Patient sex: M
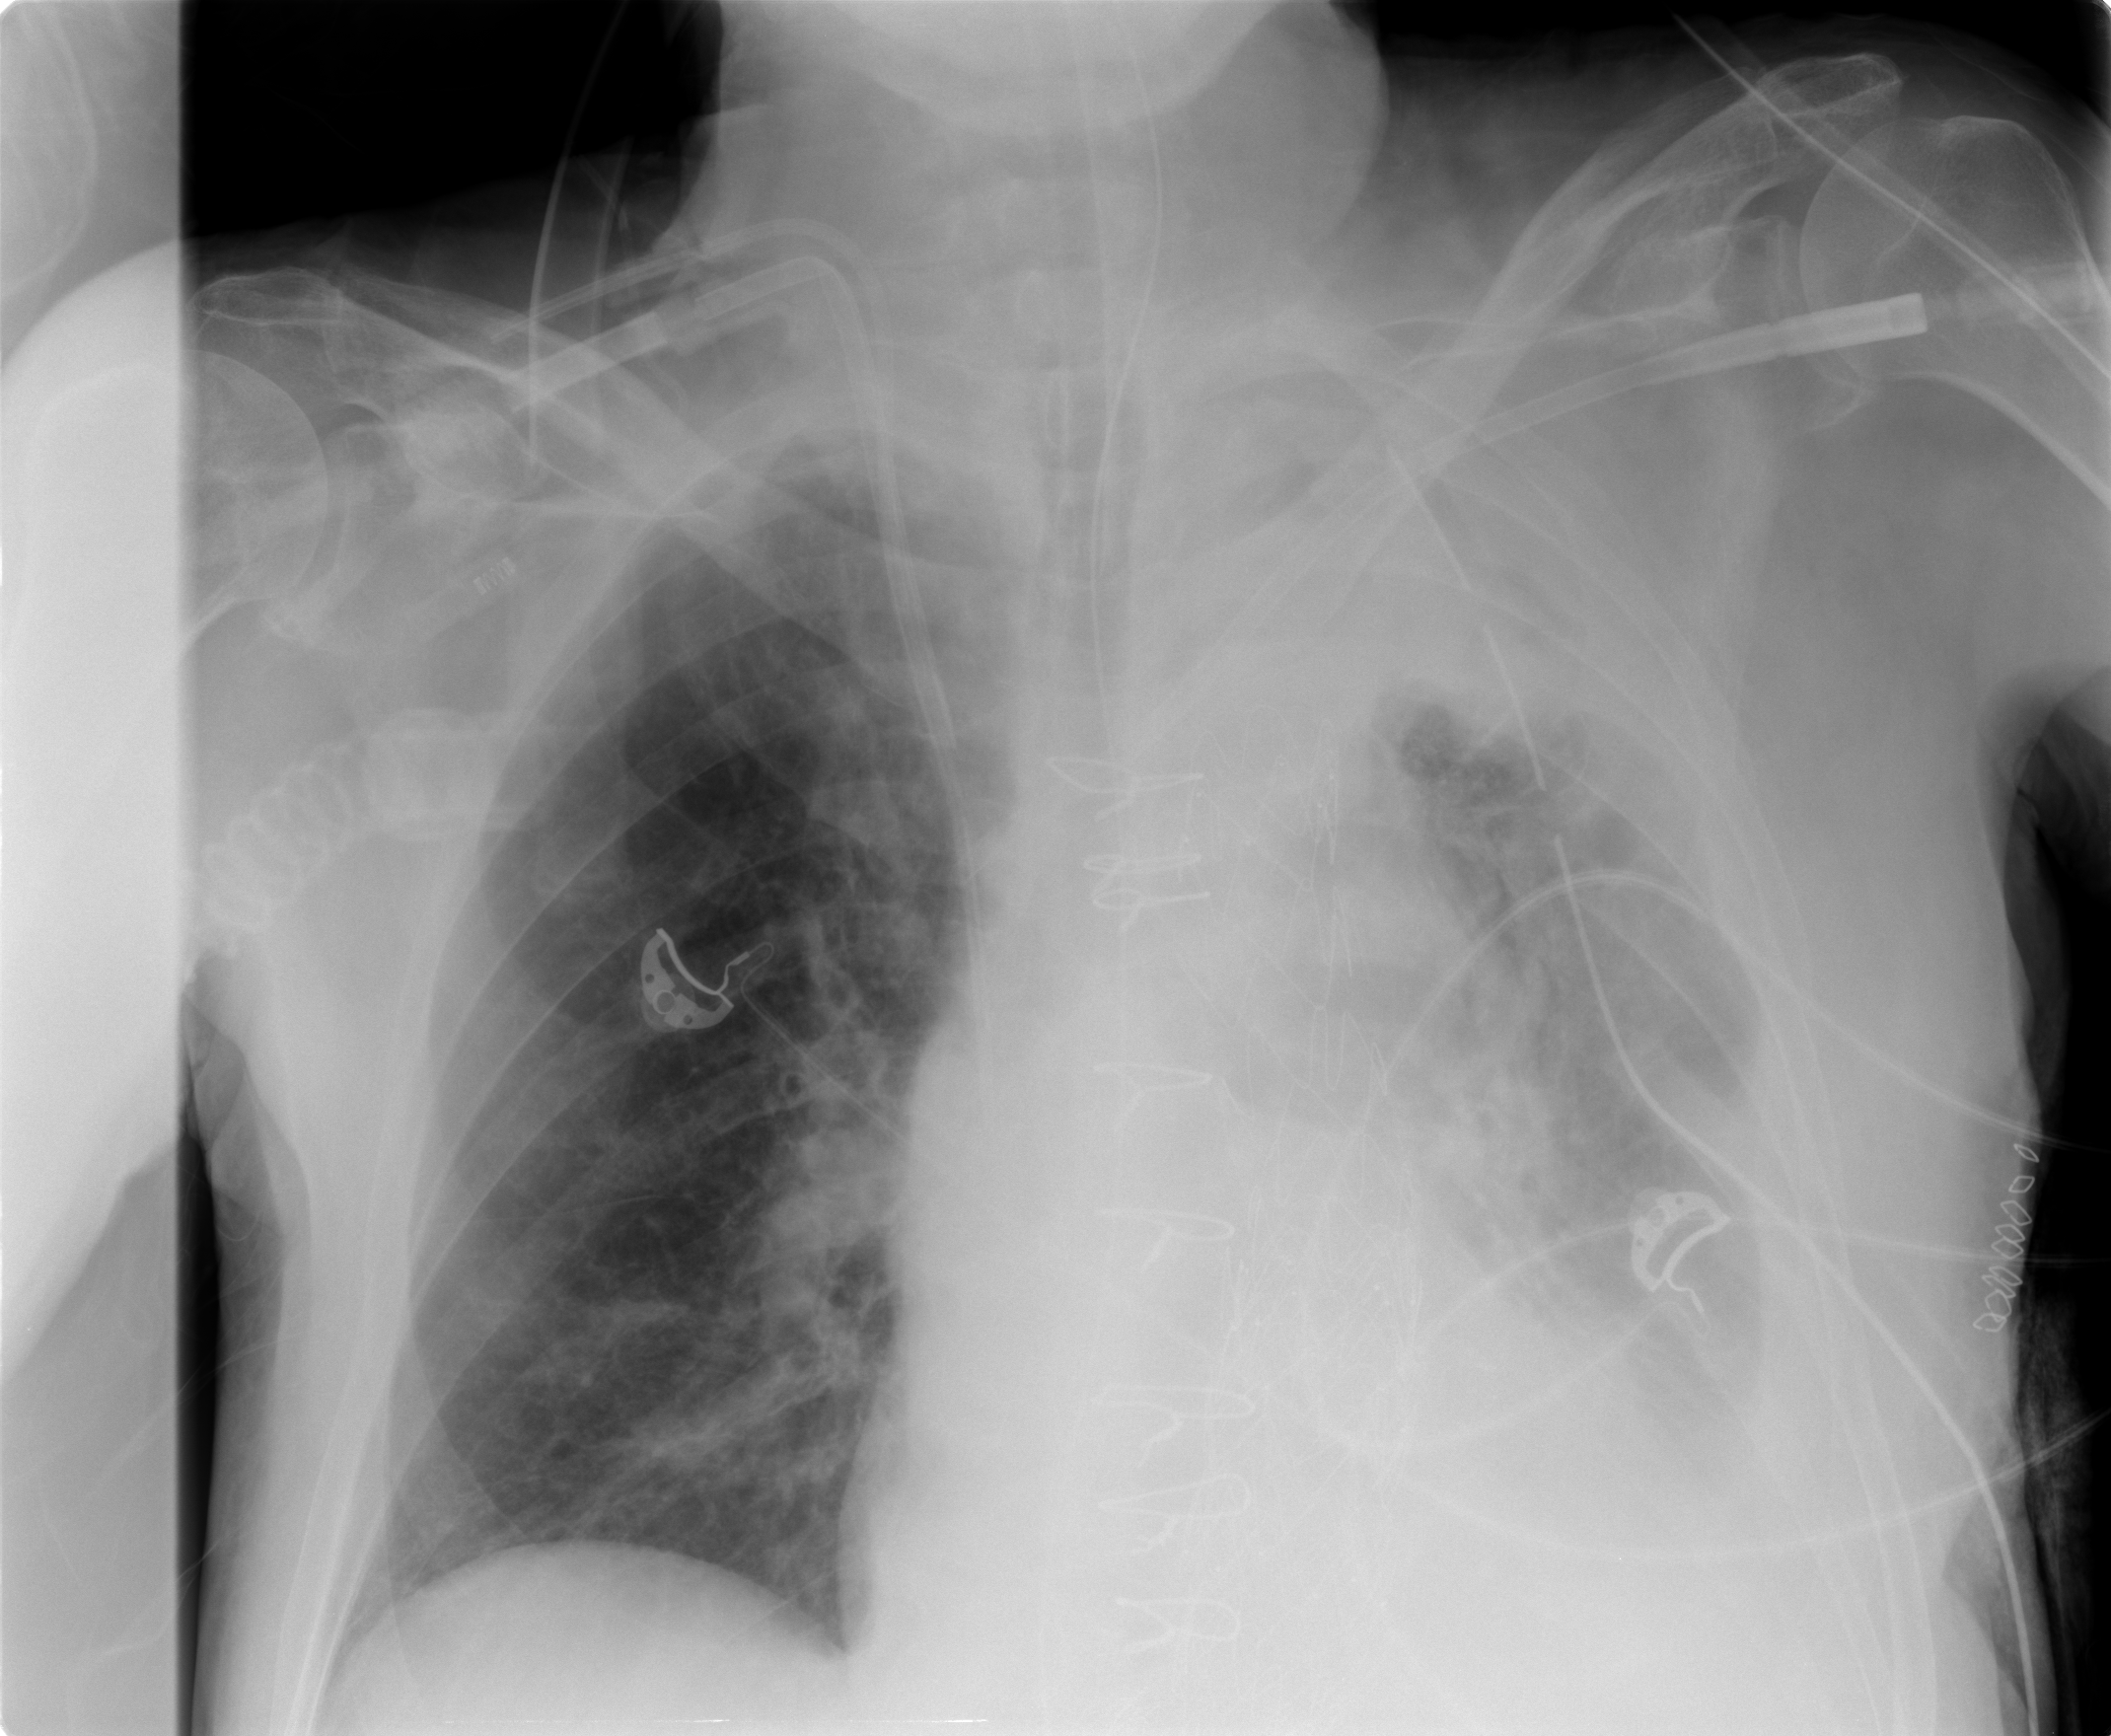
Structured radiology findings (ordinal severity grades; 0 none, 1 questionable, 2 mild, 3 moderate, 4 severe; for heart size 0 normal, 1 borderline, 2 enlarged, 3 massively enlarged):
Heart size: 2
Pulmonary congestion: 2
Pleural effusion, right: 0
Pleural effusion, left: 3
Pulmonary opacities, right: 0
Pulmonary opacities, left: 2
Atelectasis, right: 0
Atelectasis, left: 2